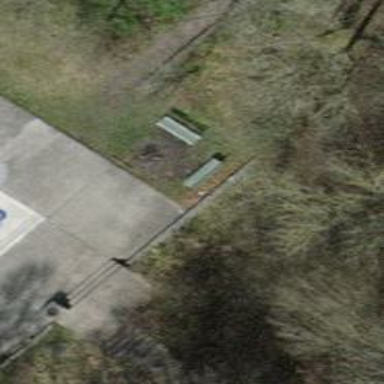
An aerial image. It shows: Bench for seating.